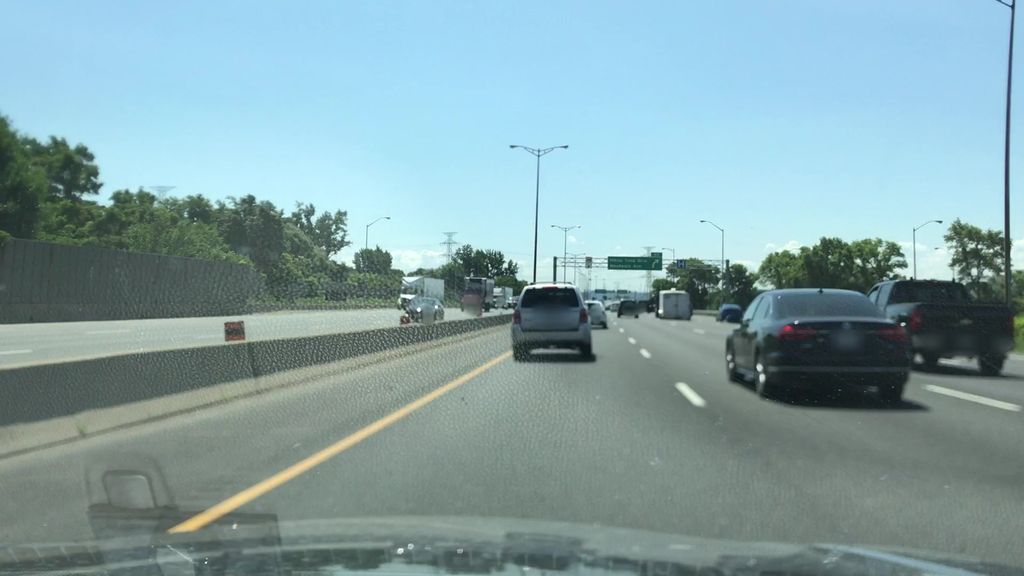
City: hamilton